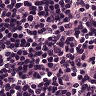
Metastatic tissue present: no